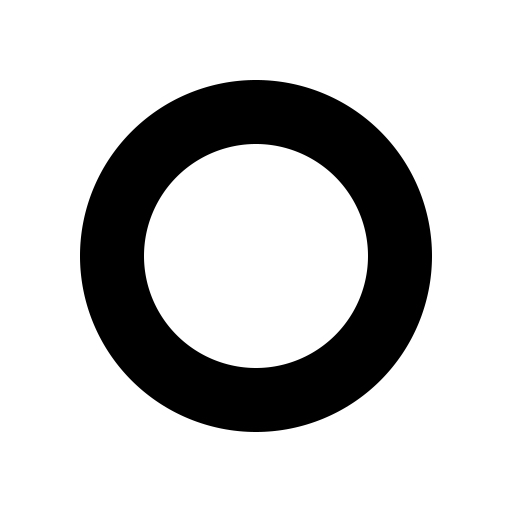
Tags: icon, FontAwesome, fa-icon, solid, genderless